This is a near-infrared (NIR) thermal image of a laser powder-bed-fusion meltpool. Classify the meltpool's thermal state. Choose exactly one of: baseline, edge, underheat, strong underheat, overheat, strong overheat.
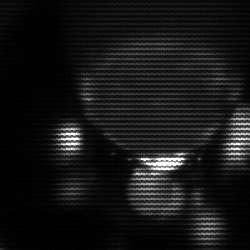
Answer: edge